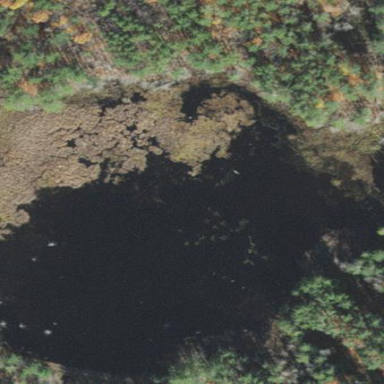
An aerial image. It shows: Swampy wetland area.